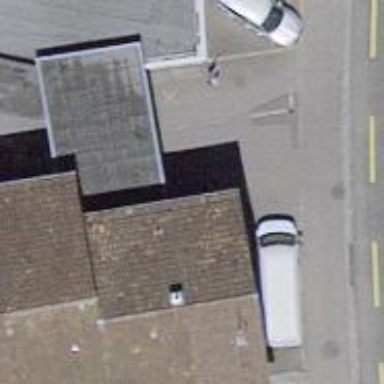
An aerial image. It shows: Driveway tunnel that serves as building passage.